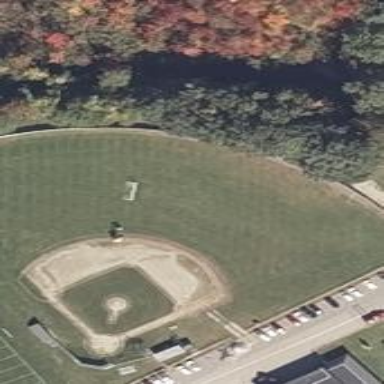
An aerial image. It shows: Baseball pitch for leisure land.